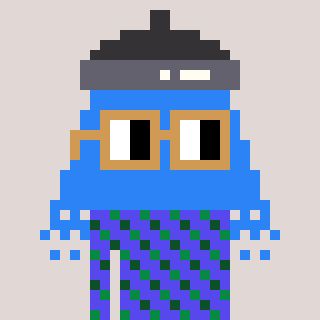
a pixel art character with square brown glasses, a shower-shaped head and a computerblue-colored body on a warm background